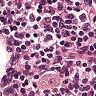
Metastatic tissue present: no